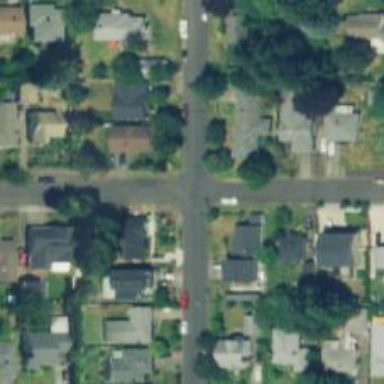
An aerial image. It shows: Residential road with sidewalk on the left.